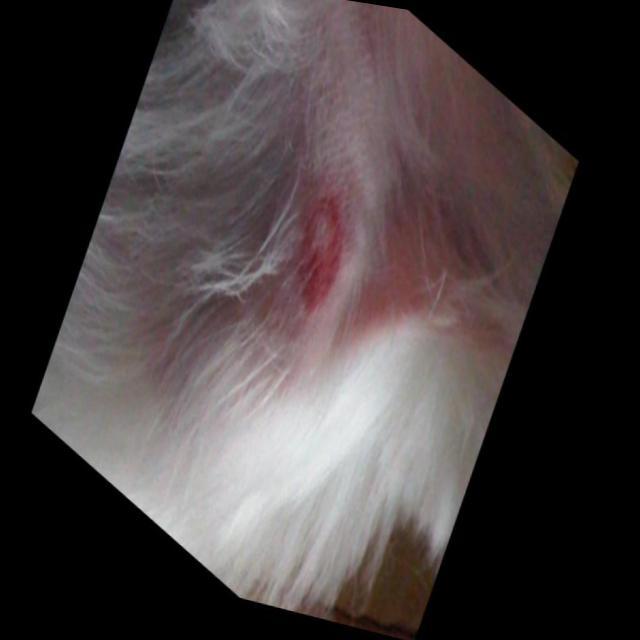
Canine ringworm (Dermatophytosis) — fungal infection caused by Microsporum or Trichophyton. Presents with circular alopecia, scaling, crusting, and broken hairs.